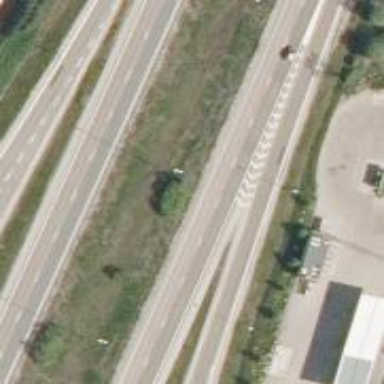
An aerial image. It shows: Asphalt motorway.